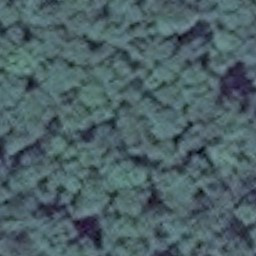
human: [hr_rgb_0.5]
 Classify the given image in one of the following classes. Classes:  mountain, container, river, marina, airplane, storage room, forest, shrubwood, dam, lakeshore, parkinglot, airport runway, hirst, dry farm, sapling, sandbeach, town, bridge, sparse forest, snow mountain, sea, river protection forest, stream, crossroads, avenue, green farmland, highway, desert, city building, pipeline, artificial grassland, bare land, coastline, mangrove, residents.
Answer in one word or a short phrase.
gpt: forest